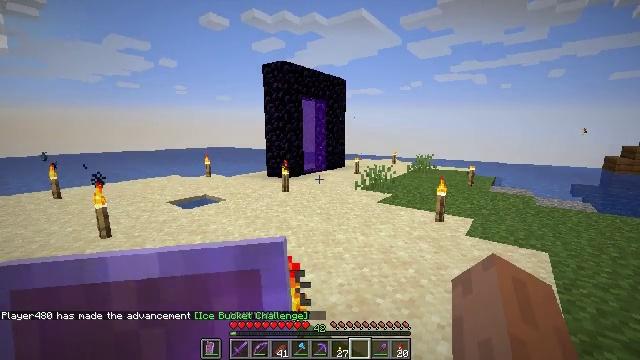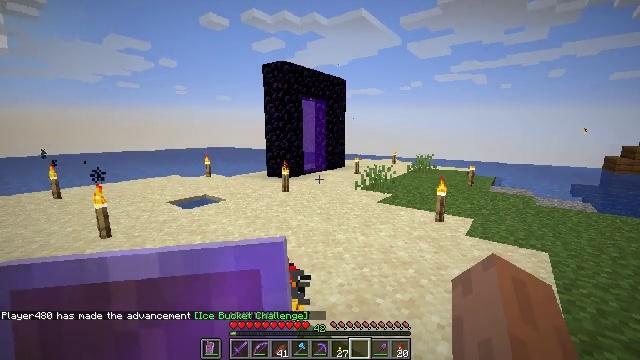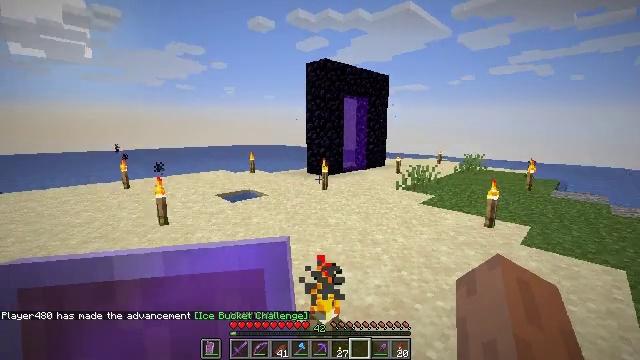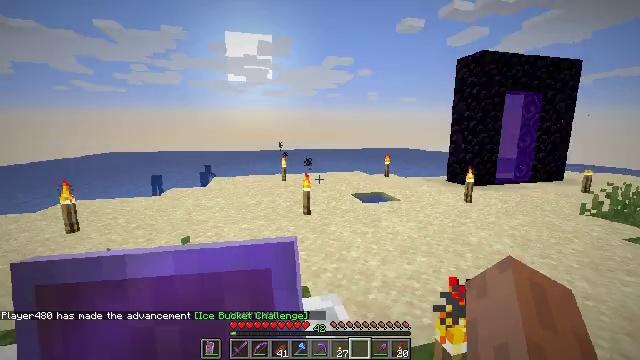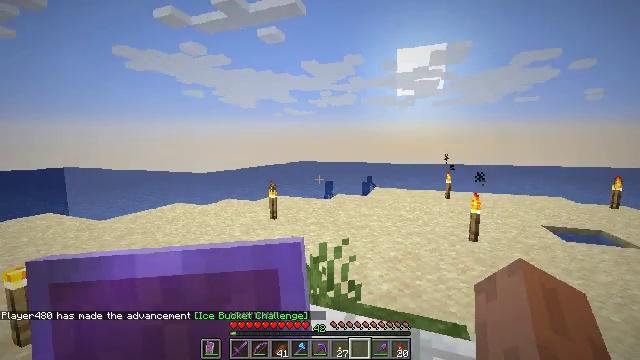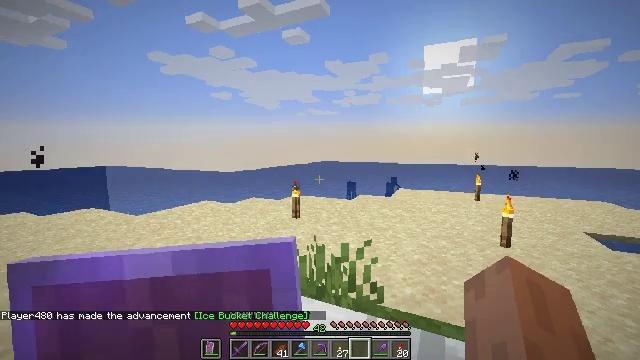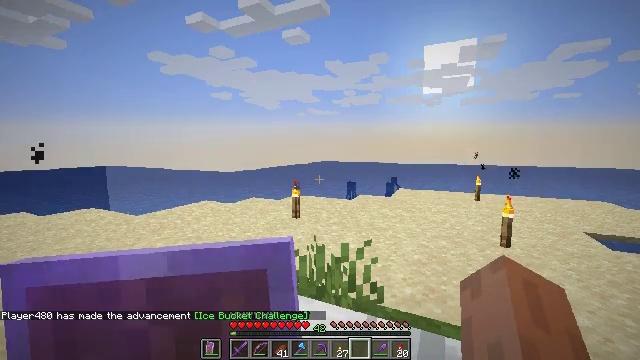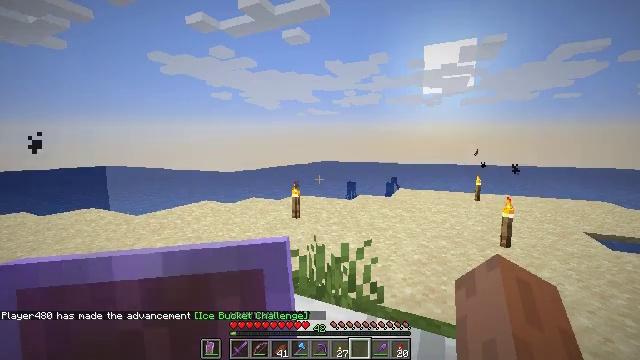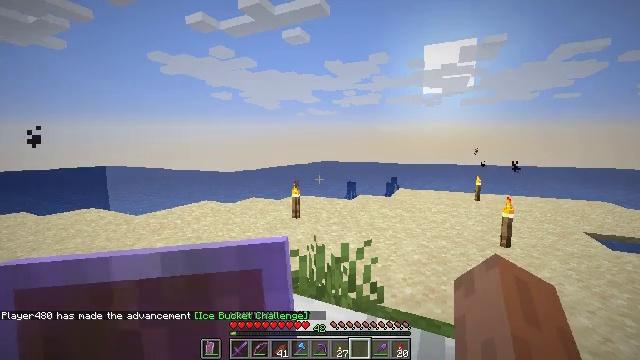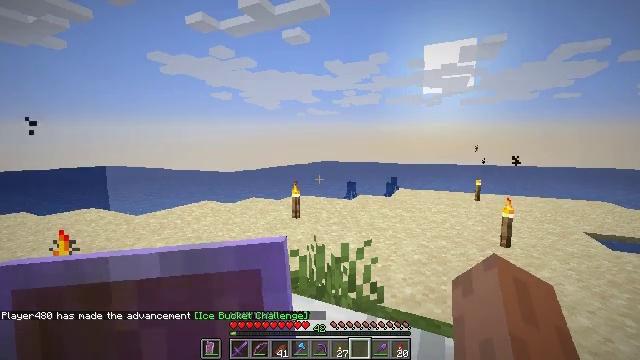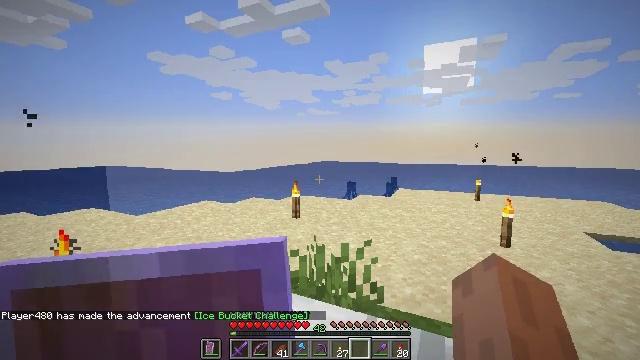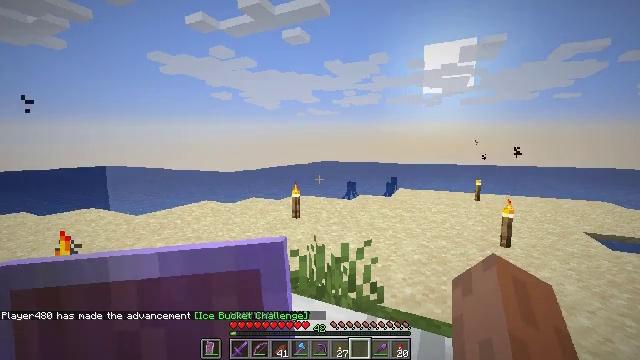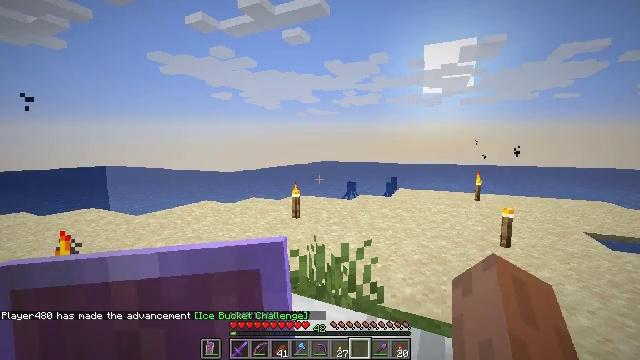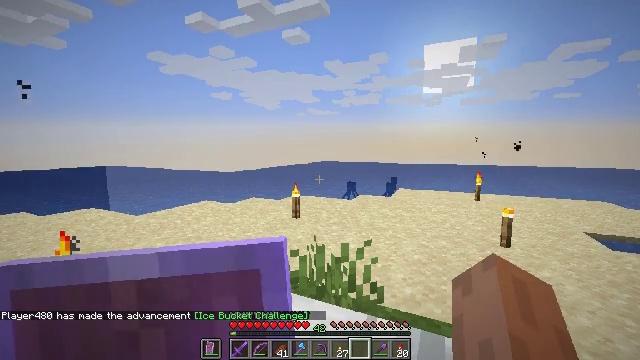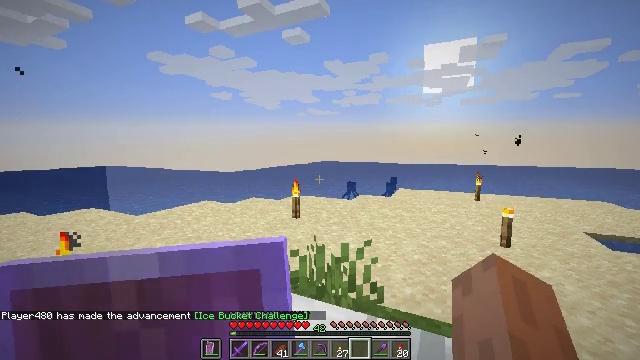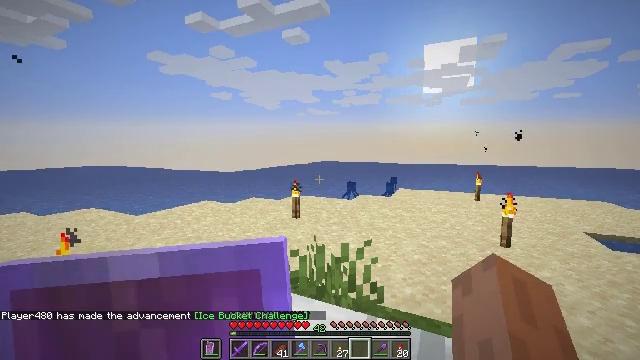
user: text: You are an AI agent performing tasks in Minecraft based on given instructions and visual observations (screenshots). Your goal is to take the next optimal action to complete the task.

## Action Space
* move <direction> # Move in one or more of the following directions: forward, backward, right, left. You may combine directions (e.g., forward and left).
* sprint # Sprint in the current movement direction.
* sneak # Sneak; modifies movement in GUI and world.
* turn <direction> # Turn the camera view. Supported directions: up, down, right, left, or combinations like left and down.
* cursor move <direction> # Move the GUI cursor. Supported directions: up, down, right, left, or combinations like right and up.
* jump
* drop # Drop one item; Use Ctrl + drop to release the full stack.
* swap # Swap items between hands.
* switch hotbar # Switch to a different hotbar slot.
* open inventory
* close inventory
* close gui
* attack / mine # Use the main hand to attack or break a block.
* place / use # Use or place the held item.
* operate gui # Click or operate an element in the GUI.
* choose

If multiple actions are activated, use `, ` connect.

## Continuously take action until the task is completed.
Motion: motion action
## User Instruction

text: Mine the tough obsidian.
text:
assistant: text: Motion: no_op
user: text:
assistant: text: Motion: turn left
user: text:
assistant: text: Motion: turn left
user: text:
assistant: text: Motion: turn left and up
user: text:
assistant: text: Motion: turn left
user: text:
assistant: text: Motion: no_op
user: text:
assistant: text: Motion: no_op
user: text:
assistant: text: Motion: no_op
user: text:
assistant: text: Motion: no_op
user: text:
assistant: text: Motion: no_op
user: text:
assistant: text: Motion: no_op
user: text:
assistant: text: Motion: no_op
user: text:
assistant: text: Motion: no_op
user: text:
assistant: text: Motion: no_op
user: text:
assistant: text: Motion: no_op
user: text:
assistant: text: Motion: no_op
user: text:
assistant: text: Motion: no_op
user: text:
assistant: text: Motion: no_op
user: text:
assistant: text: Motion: no_op
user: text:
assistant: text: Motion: move back
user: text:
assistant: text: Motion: move back
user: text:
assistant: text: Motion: move back
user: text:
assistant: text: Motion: move back
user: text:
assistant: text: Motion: move back
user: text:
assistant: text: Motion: move back
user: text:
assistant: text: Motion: no_op
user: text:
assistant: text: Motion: no_op
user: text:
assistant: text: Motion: turn right and up
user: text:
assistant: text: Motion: no_op
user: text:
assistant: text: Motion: no_op